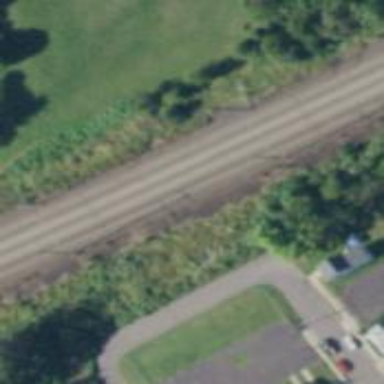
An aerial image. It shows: Railway track with contact lines for electrification.